Interaction volume radius: 10 \u00c5
Interaction volume height: 50 \u00c5
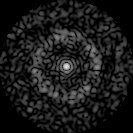
Disorder parameter: 0.8439